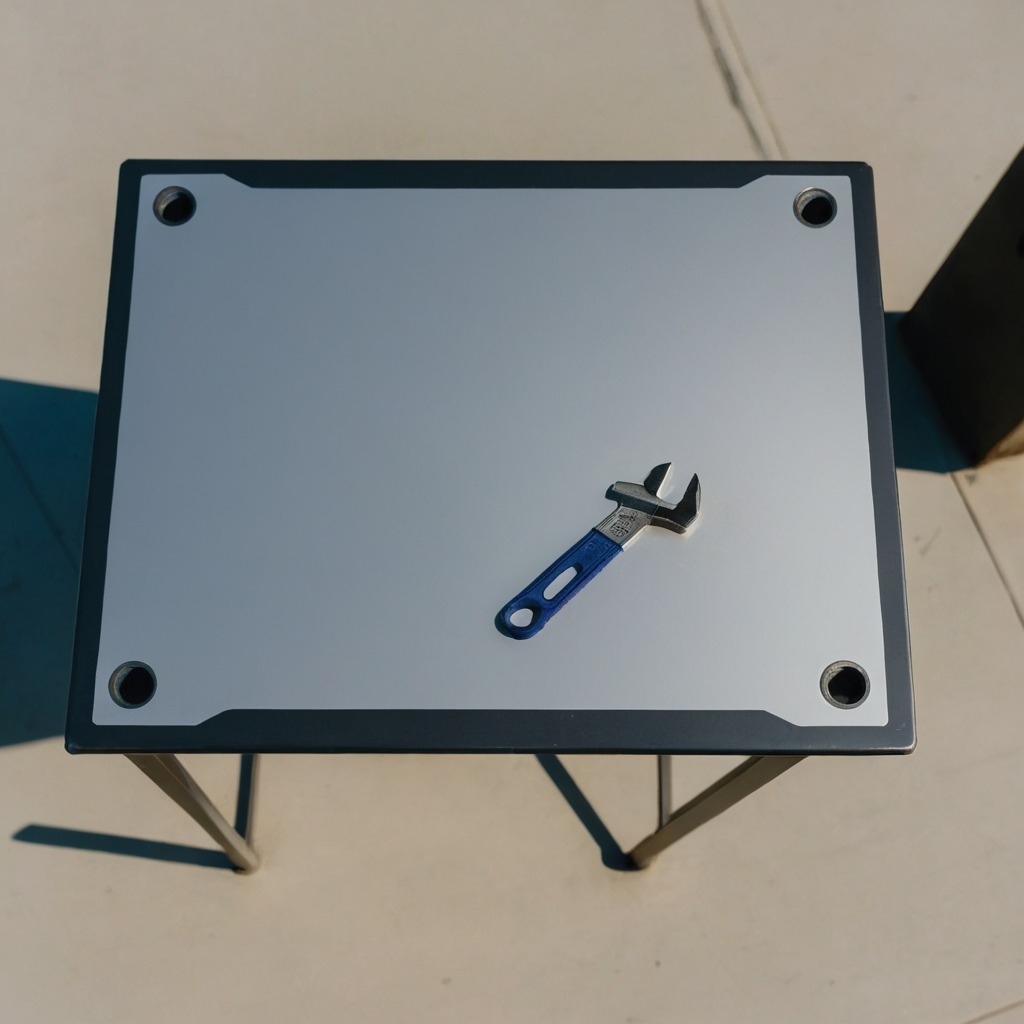
A wrench is lying on a clean utility table in a temporary outdoor tool station.